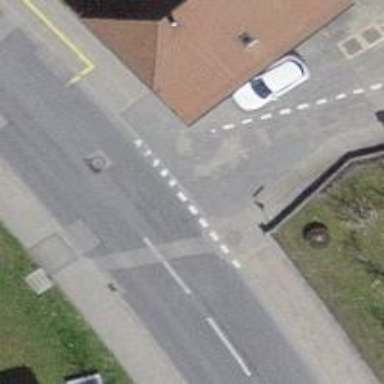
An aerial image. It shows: Sidewalk.